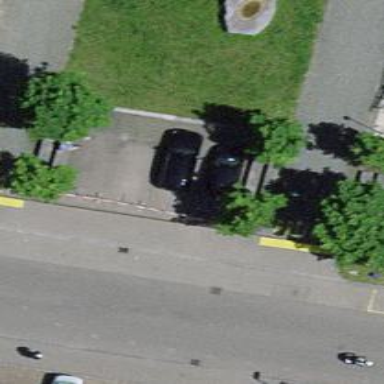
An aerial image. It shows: Car-sharing service available at this location.